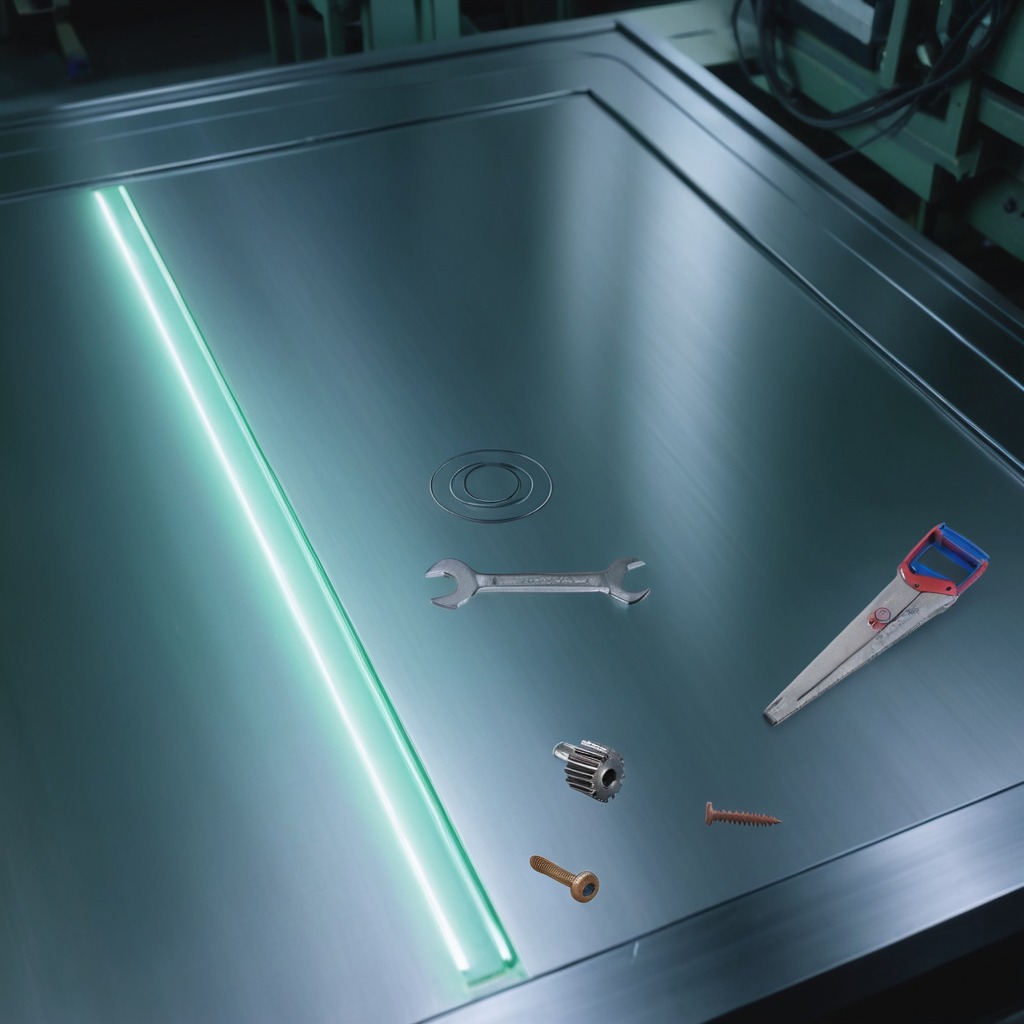
A steel gear with teeth, a metal machine screw, an iron nail, a handheld metal saw, and a wrench are lying on a metal table in a machine shop under fluorescent lights.